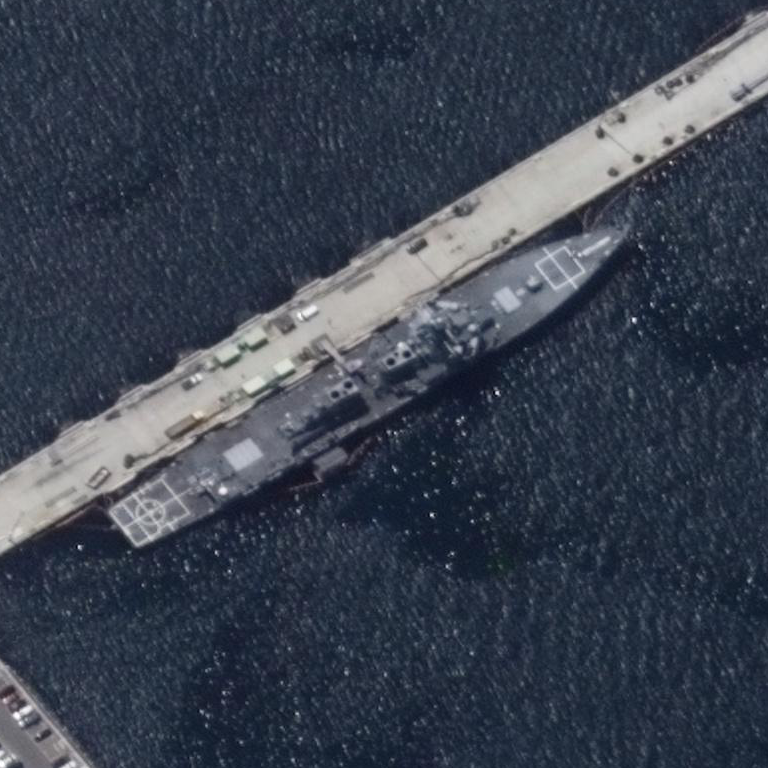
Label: destroyer